Question: I am using the EditText with drawableLeft property and set ImageView in Left side for displaying mobile icon. My Question is how to put Imageview in EditText?
Please help me.
Actually i want like this.

I have tried using linear layout with horizontal. below is xml code.
'''
<LinearLayout
android:weightSum="2"
android:layout_below="@id/welcome"
android:orientation="horizontal"
android:layout_width="match_parent"
android:layout_height="wrap_content">
<de.hdodenhof.circleimageview.CircleImageView
android:layout_weight="1"
android:layout_gravity="center"
android:id="@+id/image_mobile"
android:layout_width="@dimen/_50sdp"
android:layout_height="@dimen/_50sdp"
android:src="@mipmap/ic_launcher" />
<EditText
android:layout_weight="1"
android:layout_width="match_parent"
android:layout_height="wrap_content"
android:layout_marginTop="@dimen/_30sdp"
android:layout_toRightOf="@+id/image_mobile"
android:hint="Mobile number"
android:inputType="text" />
</LinearLayout>
'''
But am not able to adjust the image view and edittext.
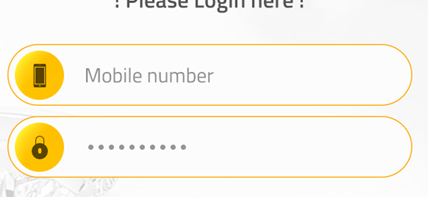
Answer: You should use <URL>
The drawable to be drawn to the start of the text.
'''
<EditText
......
android:drawableStart="@drawable/your_icon"
android:drawablePadding="5dp"
/>
'''